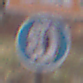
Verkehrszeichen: SchneekettenVorgeschrieben
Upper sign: SchleuderOderRutschgefahr
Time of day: Midday
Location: Outdoor (Nature)
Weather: Overcast
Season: Autumn
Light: Natural